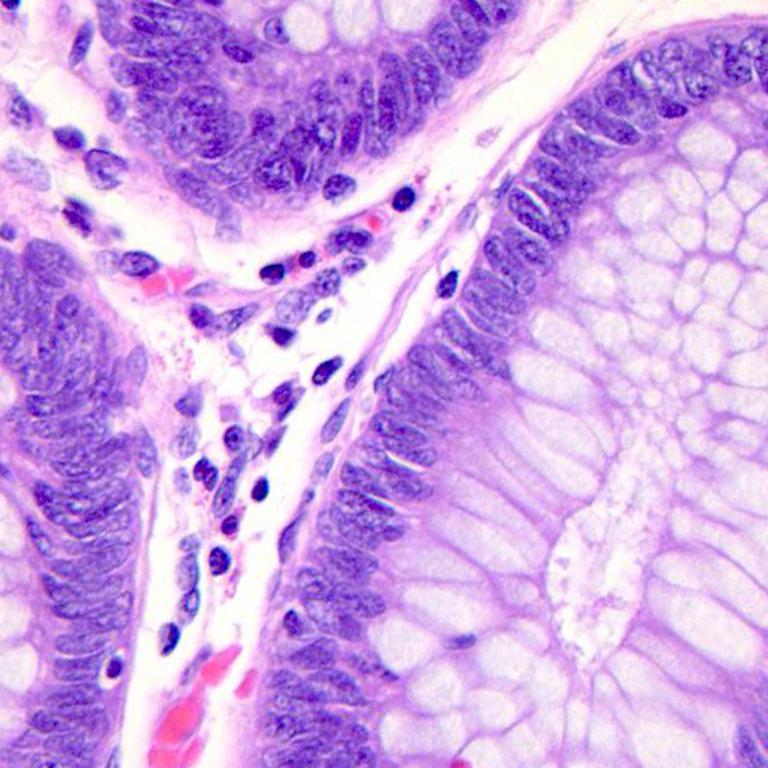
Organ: colon
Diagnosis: benign